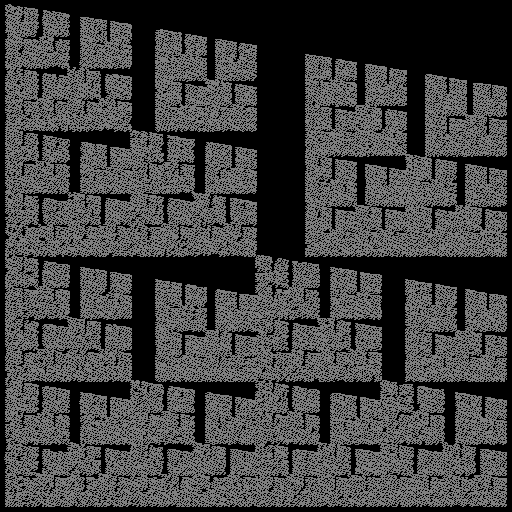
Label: castle